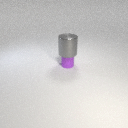
large gray metal cylinder above small purple rubber cylinder